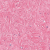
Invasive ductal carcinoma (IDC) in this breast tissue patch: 0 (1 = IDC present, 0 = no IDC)